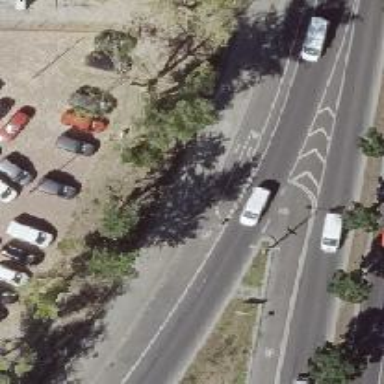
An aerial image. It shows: Road with "give way" sign.